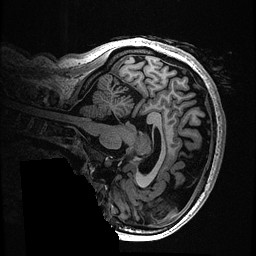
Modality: T1w
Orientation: sagittal
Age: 25
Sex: female
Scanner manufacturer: ge
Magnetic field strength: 3 T
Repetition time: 0.006952 s
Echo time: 0.00292 s